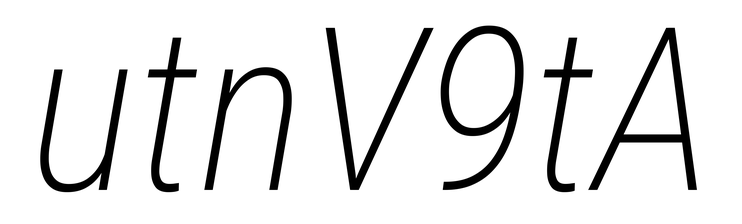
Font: Roboto-Italic_Condensed_ExtraLight_Italic